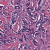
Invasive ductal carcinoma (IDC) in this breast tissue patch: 1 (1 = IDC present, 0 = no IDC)